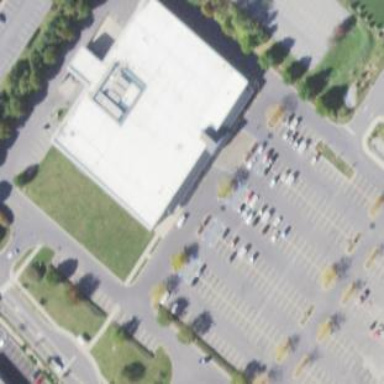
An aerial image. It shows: Supermarket building.